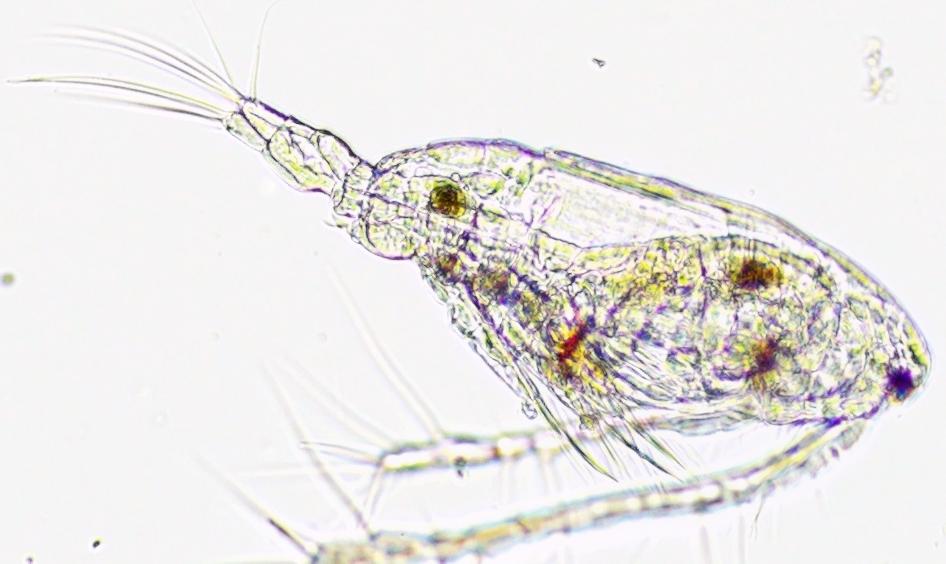
Label: Zooplankton